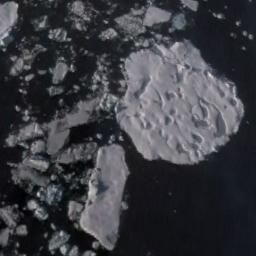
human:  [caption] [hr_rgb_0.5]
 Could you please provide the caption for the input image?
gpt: Two large pieces of sea ice and a lot of small pieces of sea ice float in the deep blue sea .

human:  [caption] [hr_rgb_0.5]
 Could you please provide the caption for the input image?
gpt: There is a big ice and many small ice on the deep blue sea .

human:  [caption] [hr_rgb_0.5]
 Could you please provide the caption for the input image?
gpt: There are different shapes of sea ice .

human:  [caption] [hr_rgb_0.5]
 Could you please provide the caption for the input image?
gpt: Countless ice cubes of various sizes are connected into a loose, Large piece floating on the blue sea .

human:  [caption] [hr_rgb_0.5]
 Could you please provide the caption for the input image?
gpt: There are many small pieces of sea ice and a larger one .